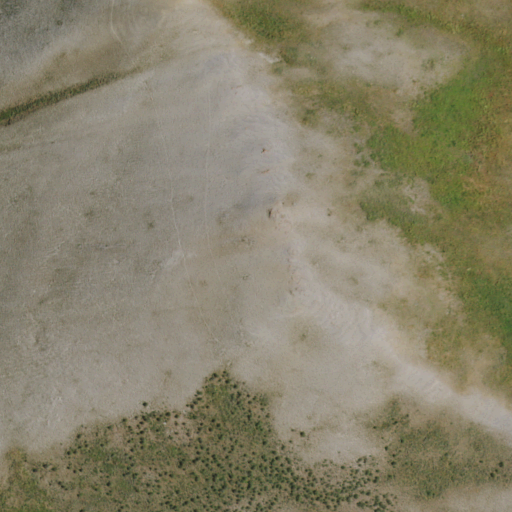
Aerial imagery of mountains in Nevada named Delano Mountains containing shrub and grassland